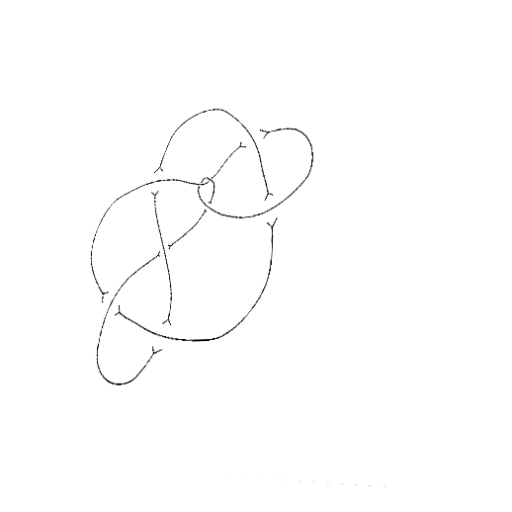
Crossing number: 9